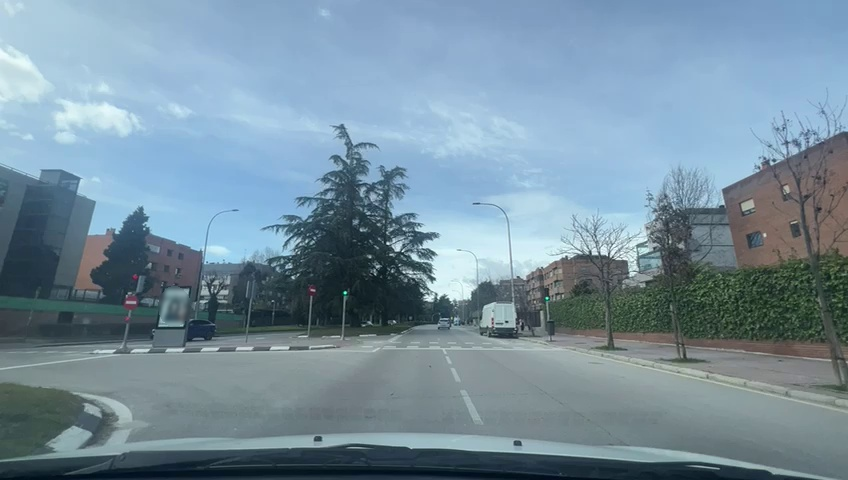
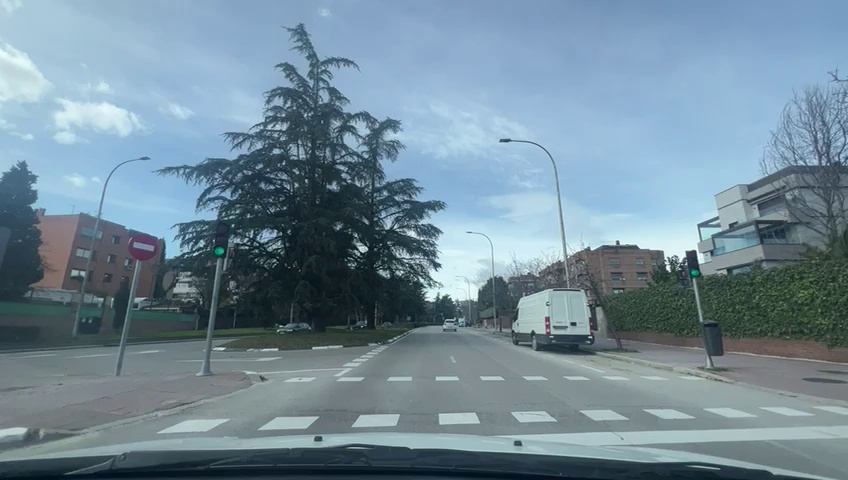
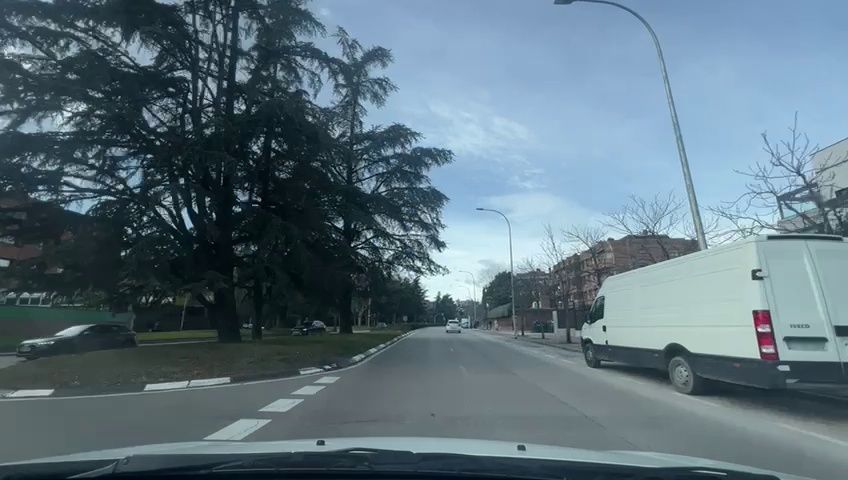
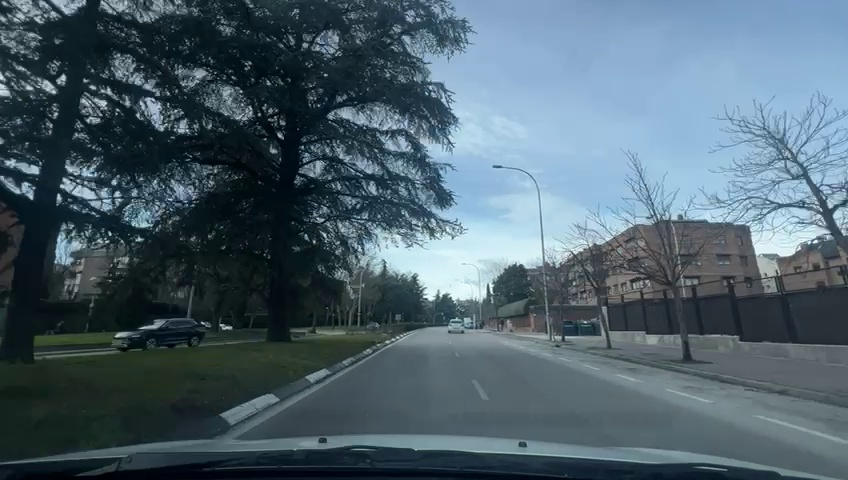
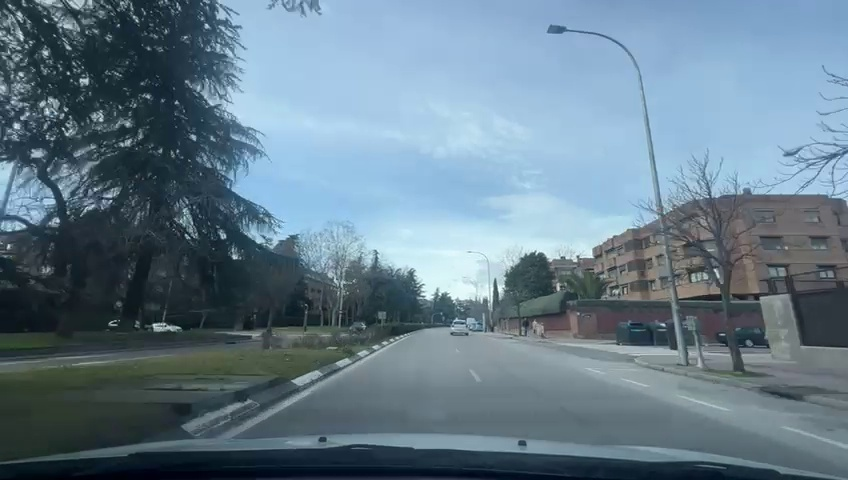
Situation: empty
Question: Is a temporary reduced speed limit sign visible in the scene?
Answer: No
Reasoning: There are no visible speed limit signs.